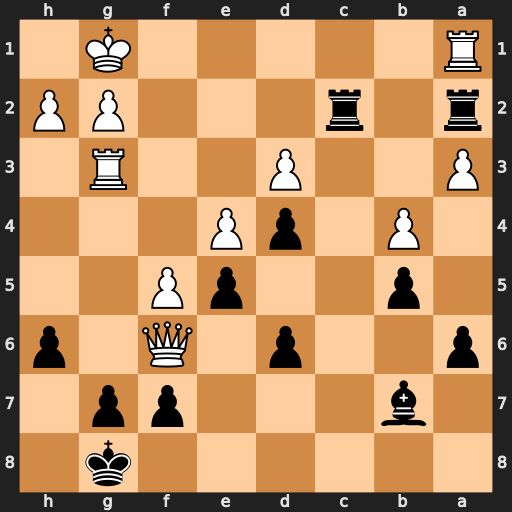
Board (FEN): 6k1/1b3pp1/p2p1Q1p/1p2pP2/1P1pP3/P2P2R1/r1r3PP/R5K1
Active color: b
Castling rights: -
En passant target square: -
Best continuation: Rxa1#